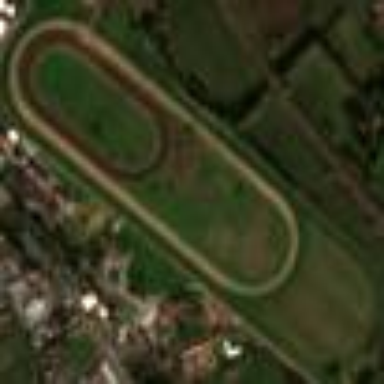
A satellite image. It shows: Horse racing track for leisure and sports.